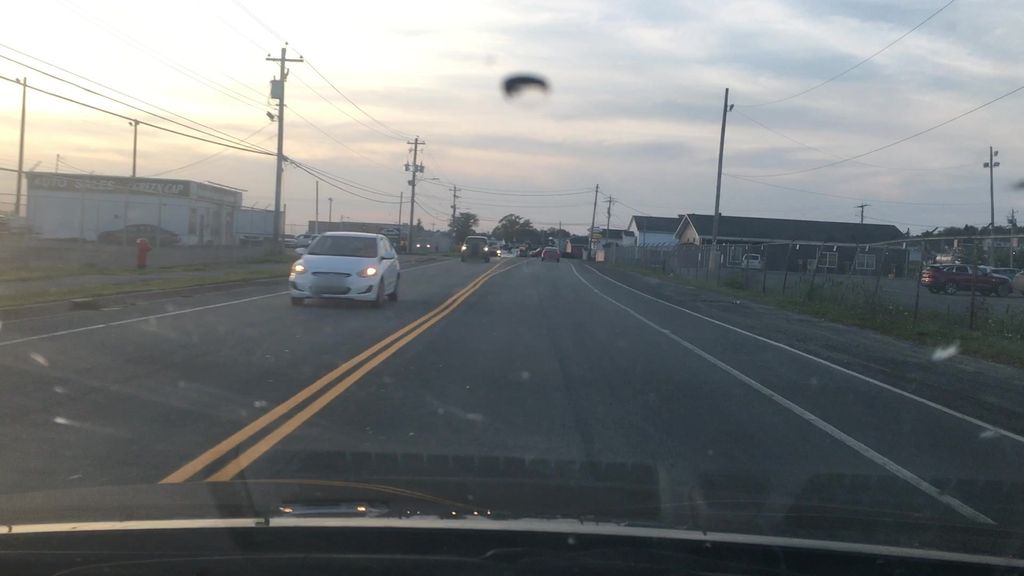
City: halifax